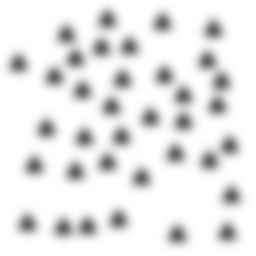
Squares: 0
Triangles: 36
Stars: 0
Total shapes: 36